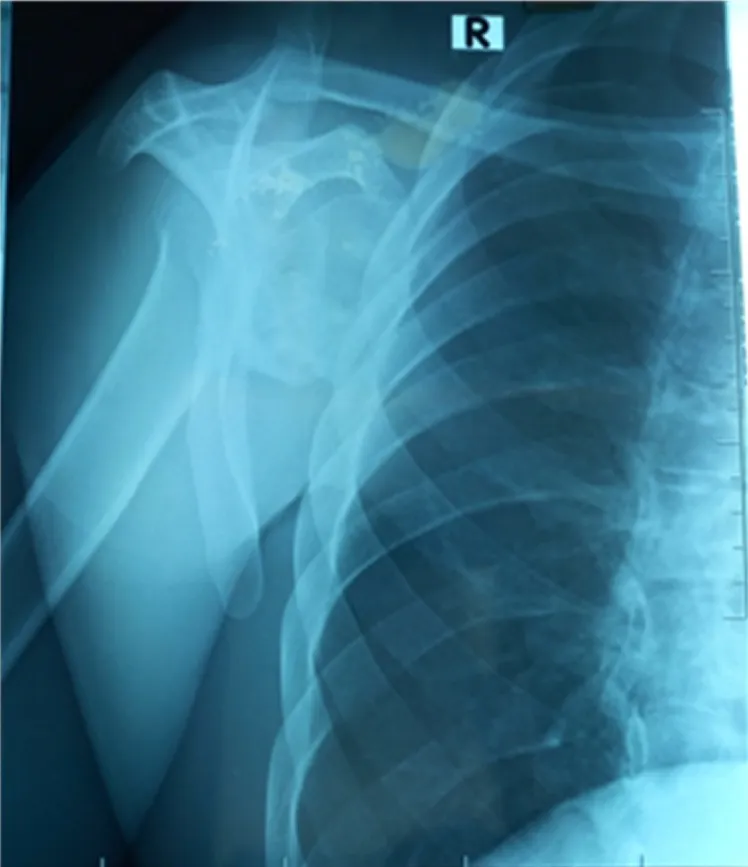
Lateral shoulder view showing a right subscapular mass.
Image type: radiology (x_ray)